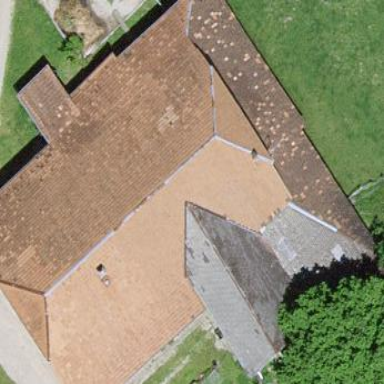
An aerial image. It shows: Farm building.